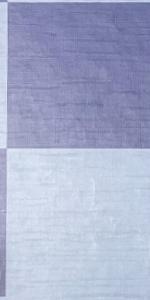
Label: Empty